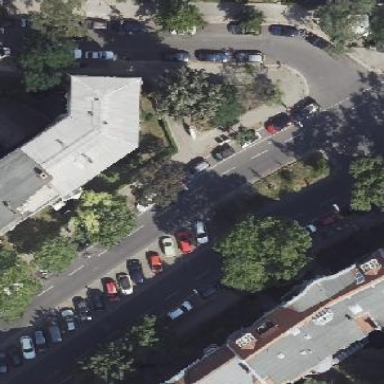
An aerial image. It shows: Diagonal street-side parking available in the area.